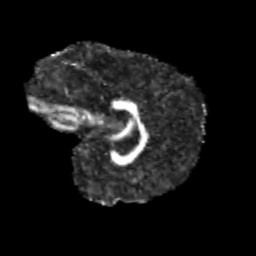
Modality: FA
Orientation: sagittal
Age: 9
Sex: male
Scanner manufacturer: siemens
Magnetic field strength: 3 T
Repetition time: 3.8 s
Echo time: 0.07 s